Question: I tried to uncked some check boxes at the Setting but this breadcrumb keeps appearing over and over. How do I turn it off for sure?

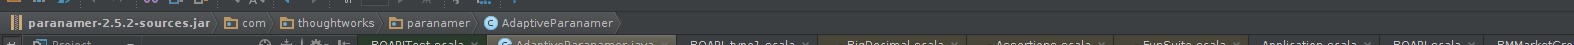
Answer: What you see is not breadcrumbs, it's <URL> and it can be disabled from the 'View' menu.